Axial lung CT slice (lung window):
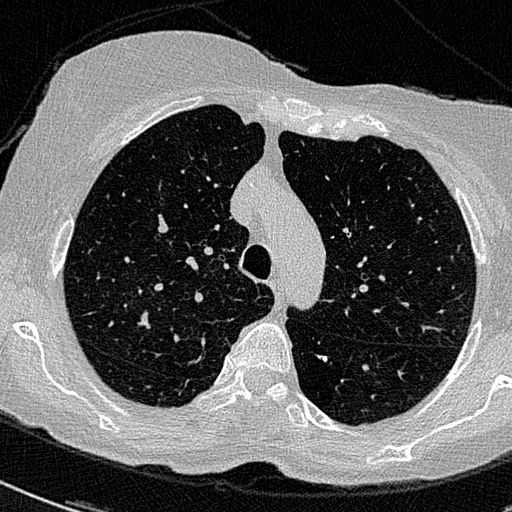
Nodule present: no